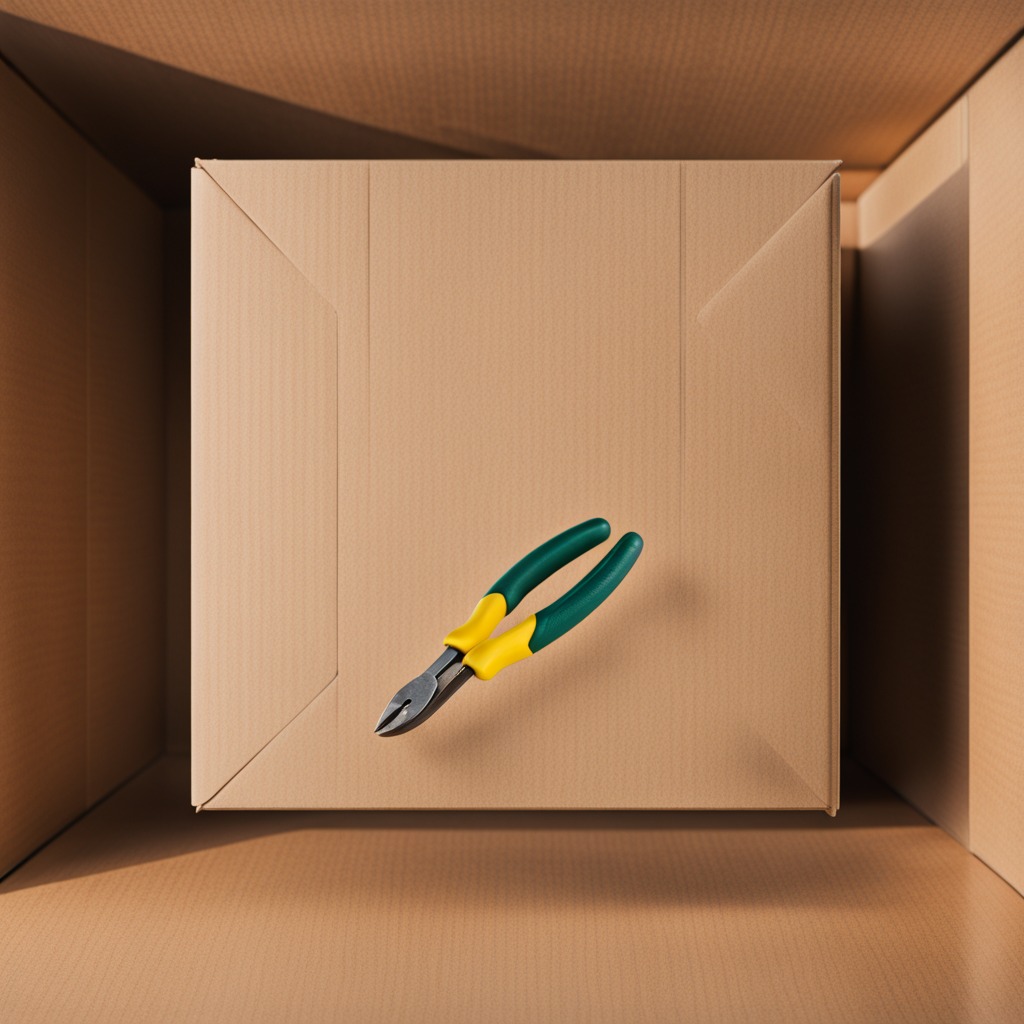
A plier is lying on a cardboard box surface.